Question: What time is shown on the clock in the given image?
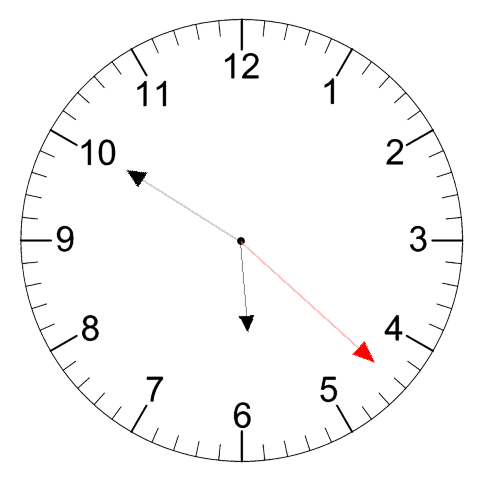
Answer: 05:50:22